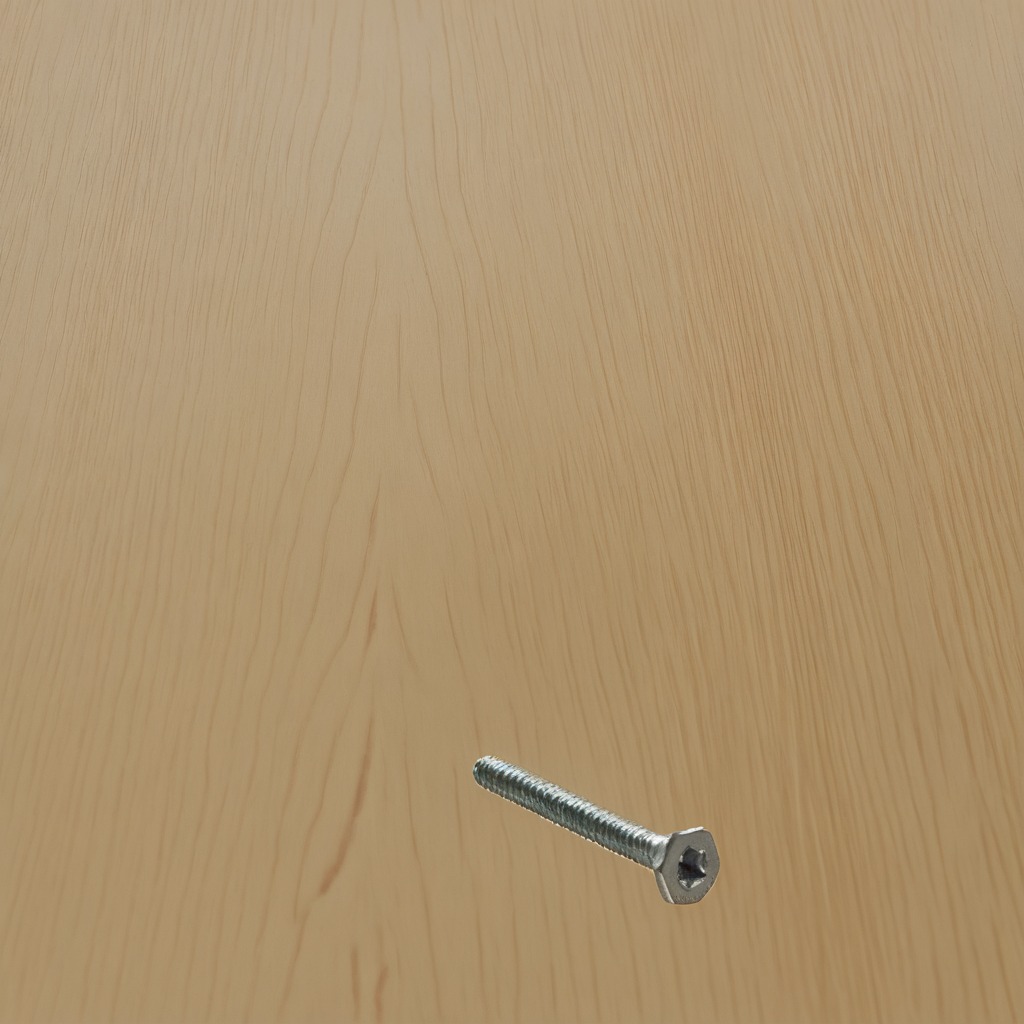
A metal screw is lying on the plywood surface in a paint workshop lit by afternoon window light.